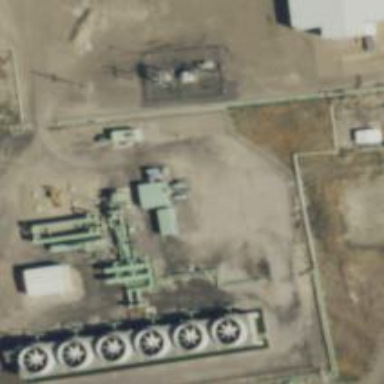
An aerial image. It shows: Generator for power supply.